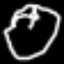
Label: clock